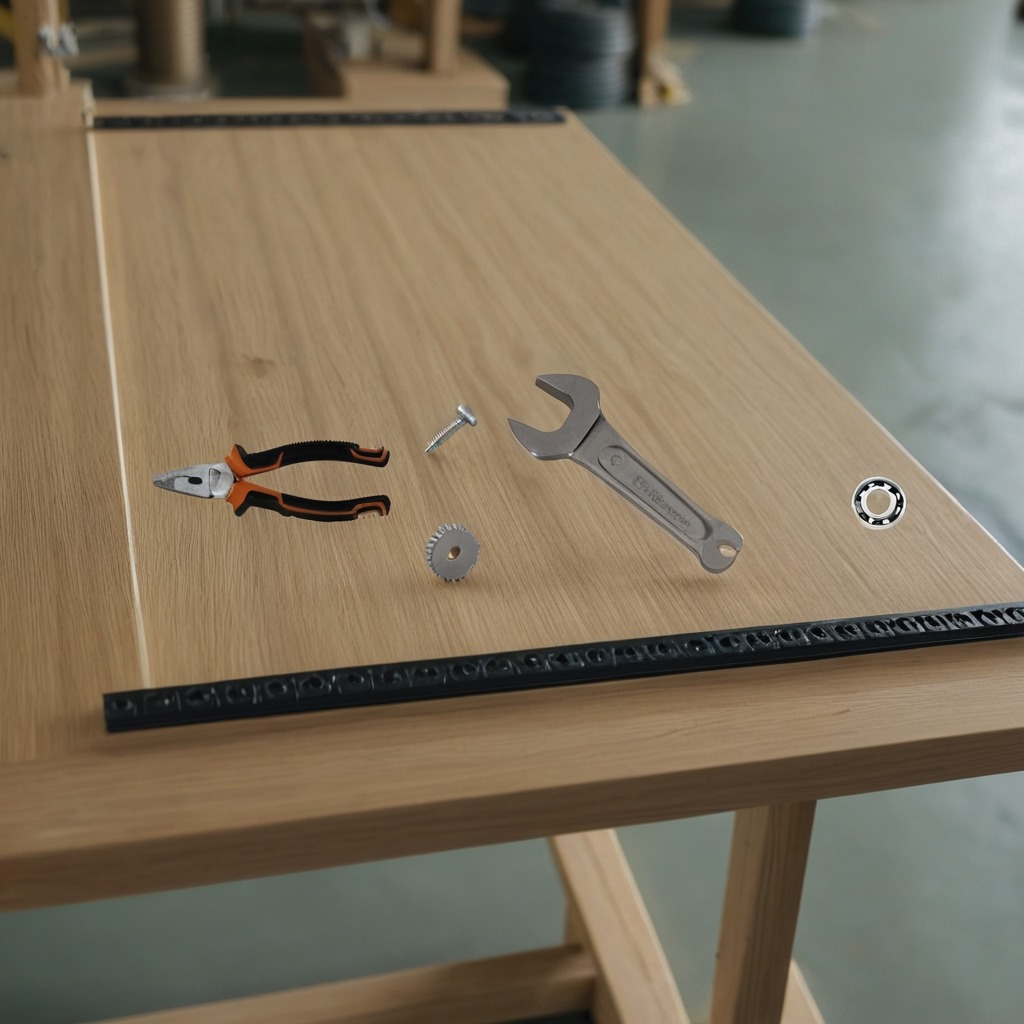
A ball bearing, a gear with teeth, a screw, pliers, and wrench are lying on the workbench inside a coastal fishing gear workshop.